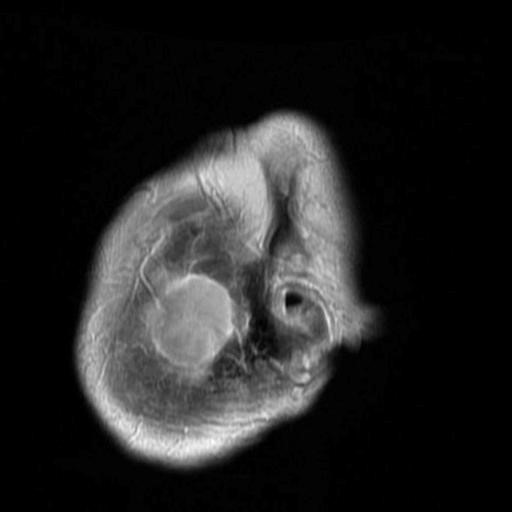
Label: brain_menin